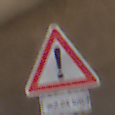
Verkehrszeichen: Gefahrenstelle
Zusatzzeichen unten: LaengeEinerStrecke6
Umgebung: Outdoor, Urban
Tageszeit: Midday
Wetter: Clear
Licht: Natural
Jahreszeit: NotSpecified
Kontrast: HighContrast